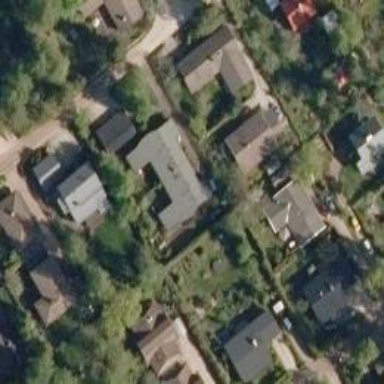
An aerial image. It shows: Living street.